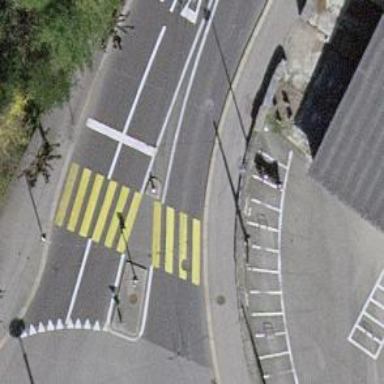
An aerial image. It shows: Uncontrolled zebra crossing with pedestrian island.